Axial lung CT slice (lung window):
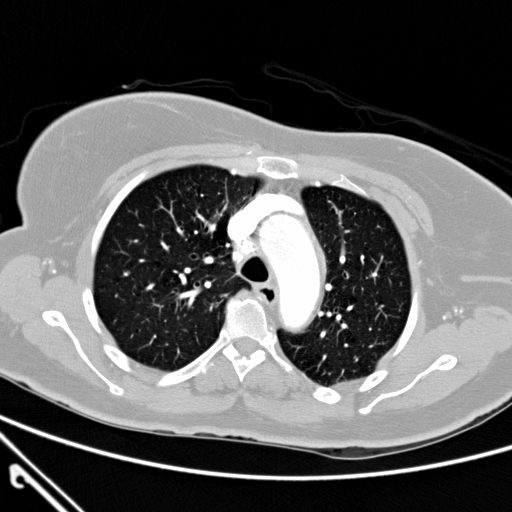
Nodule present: no